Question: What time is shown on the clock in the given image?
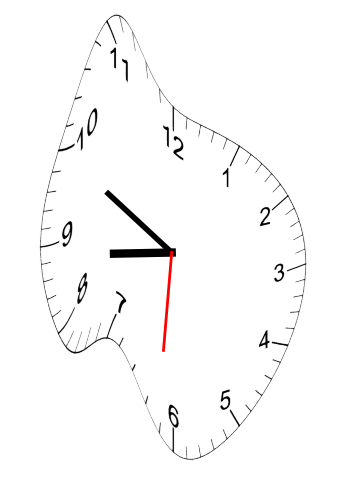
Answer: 08:49:31